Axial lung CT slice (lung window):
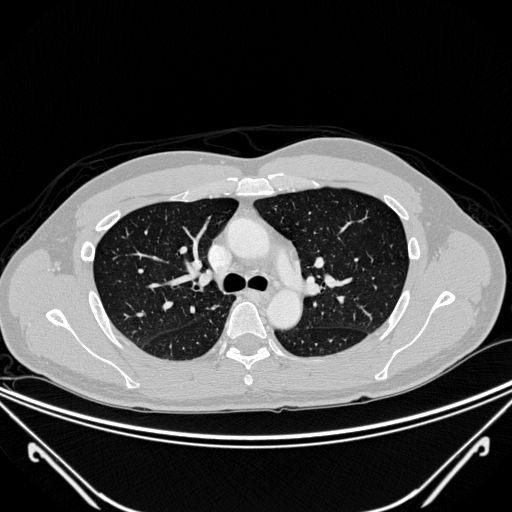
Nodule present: no